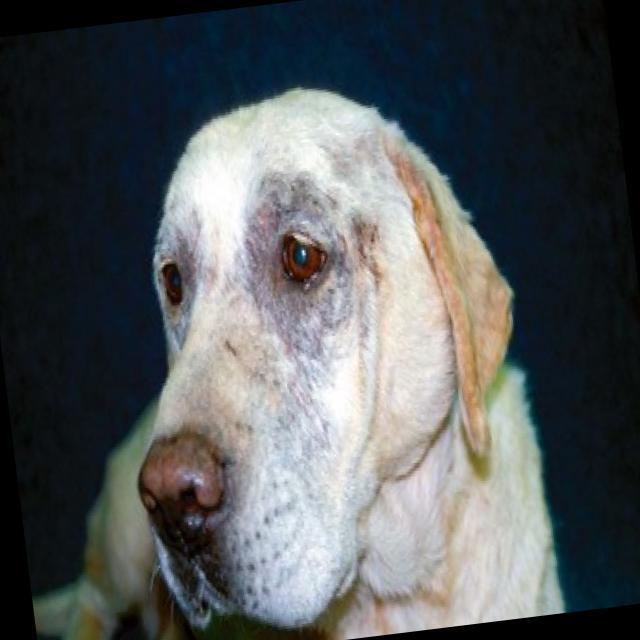
Canine hypersensitivity reaction — allergic skin response with urticaria, erythema, pruritus, and angioedema. May be food, environmental, or flea allergy related.